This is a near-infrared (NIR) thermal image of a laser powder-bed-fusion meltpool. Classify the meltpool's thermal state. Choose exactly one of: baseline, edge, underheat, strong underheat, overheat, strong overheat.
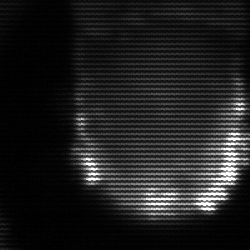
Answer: baseline